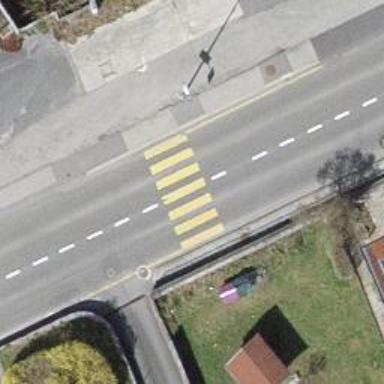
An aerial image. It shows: Zebra crossing on the road.